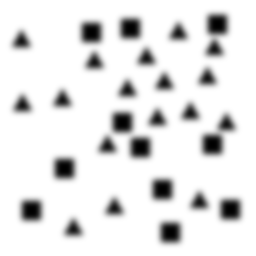
Squares: 11
Triangles: 17
Stars: 0
Total shapes: 28